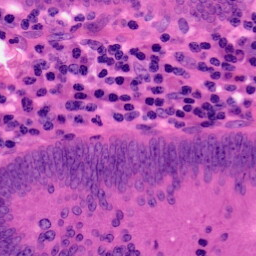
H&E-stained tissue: Colon